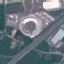
Land use / land cover: Highway